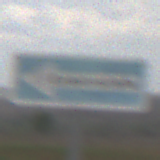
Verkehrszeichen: EinbahnstrasseLinksweisend
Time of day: Midday
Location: Outdoor (Nature)
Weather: PartlyCloudy
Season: NotSpecified
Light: Natural